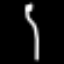
Label: fork